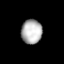
Tissue: lung
Cell type: Epithelial cells
Senescence score: 0.2415
Nuclear area (px): 497
Mean DAPI intensity: 177.549